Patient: sex M, age 71
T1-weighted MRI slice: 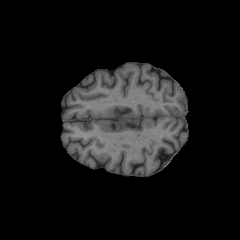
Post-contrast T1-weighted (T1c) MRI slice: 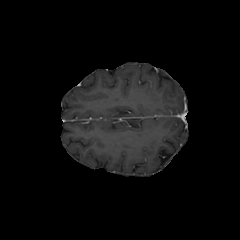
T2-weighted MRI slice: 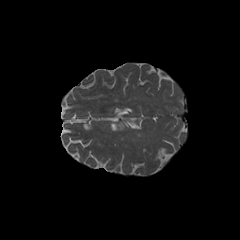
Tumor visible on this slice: no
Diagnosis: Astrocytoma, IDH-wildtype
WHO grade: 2